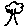
Label: tree